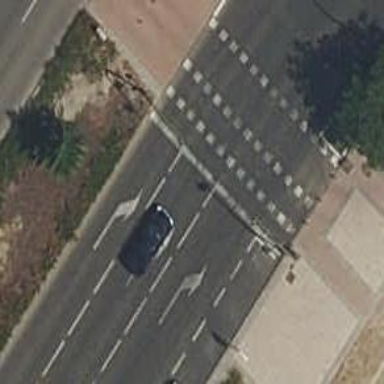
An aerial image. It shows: Road with traffic signals.